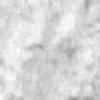
Label: no_change